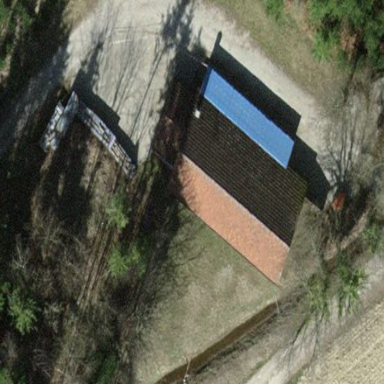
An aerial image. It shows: Shed building.